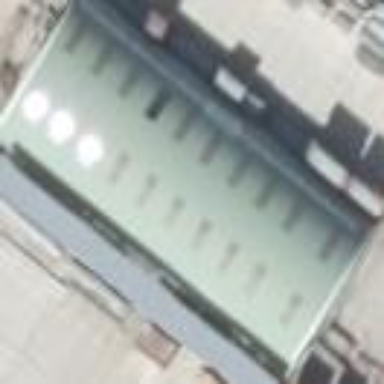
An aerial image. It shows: Building.